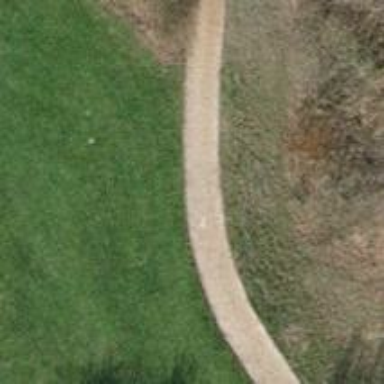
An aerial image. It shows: Path designated for golf carts.